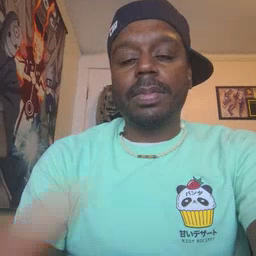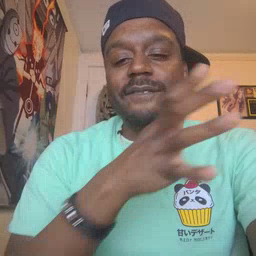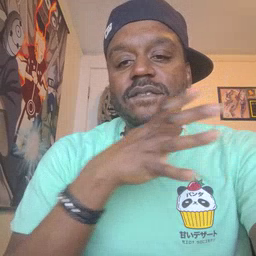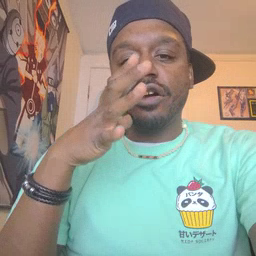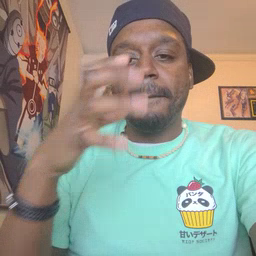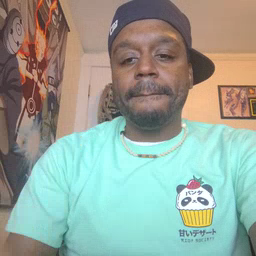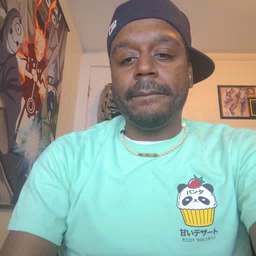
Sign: farm